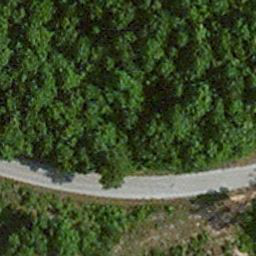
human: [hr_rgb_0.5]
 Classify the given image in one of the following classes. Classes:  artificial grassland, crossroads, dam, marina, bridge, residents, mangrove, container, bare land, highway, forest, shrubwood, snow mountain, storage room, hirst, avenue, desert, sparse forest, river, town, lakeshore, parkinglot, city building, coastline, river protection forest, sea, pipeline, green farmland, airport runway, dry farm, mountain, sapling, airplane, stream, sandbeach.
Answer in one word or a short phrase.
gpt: avenue